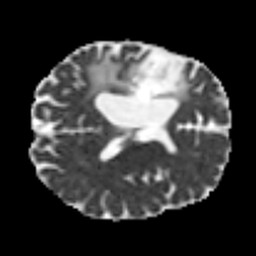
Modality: MD
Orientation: axial
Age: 55
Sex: male
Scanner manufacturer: siemens
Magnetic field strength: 3 T
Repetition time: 7.3 s
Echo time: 0.087 s